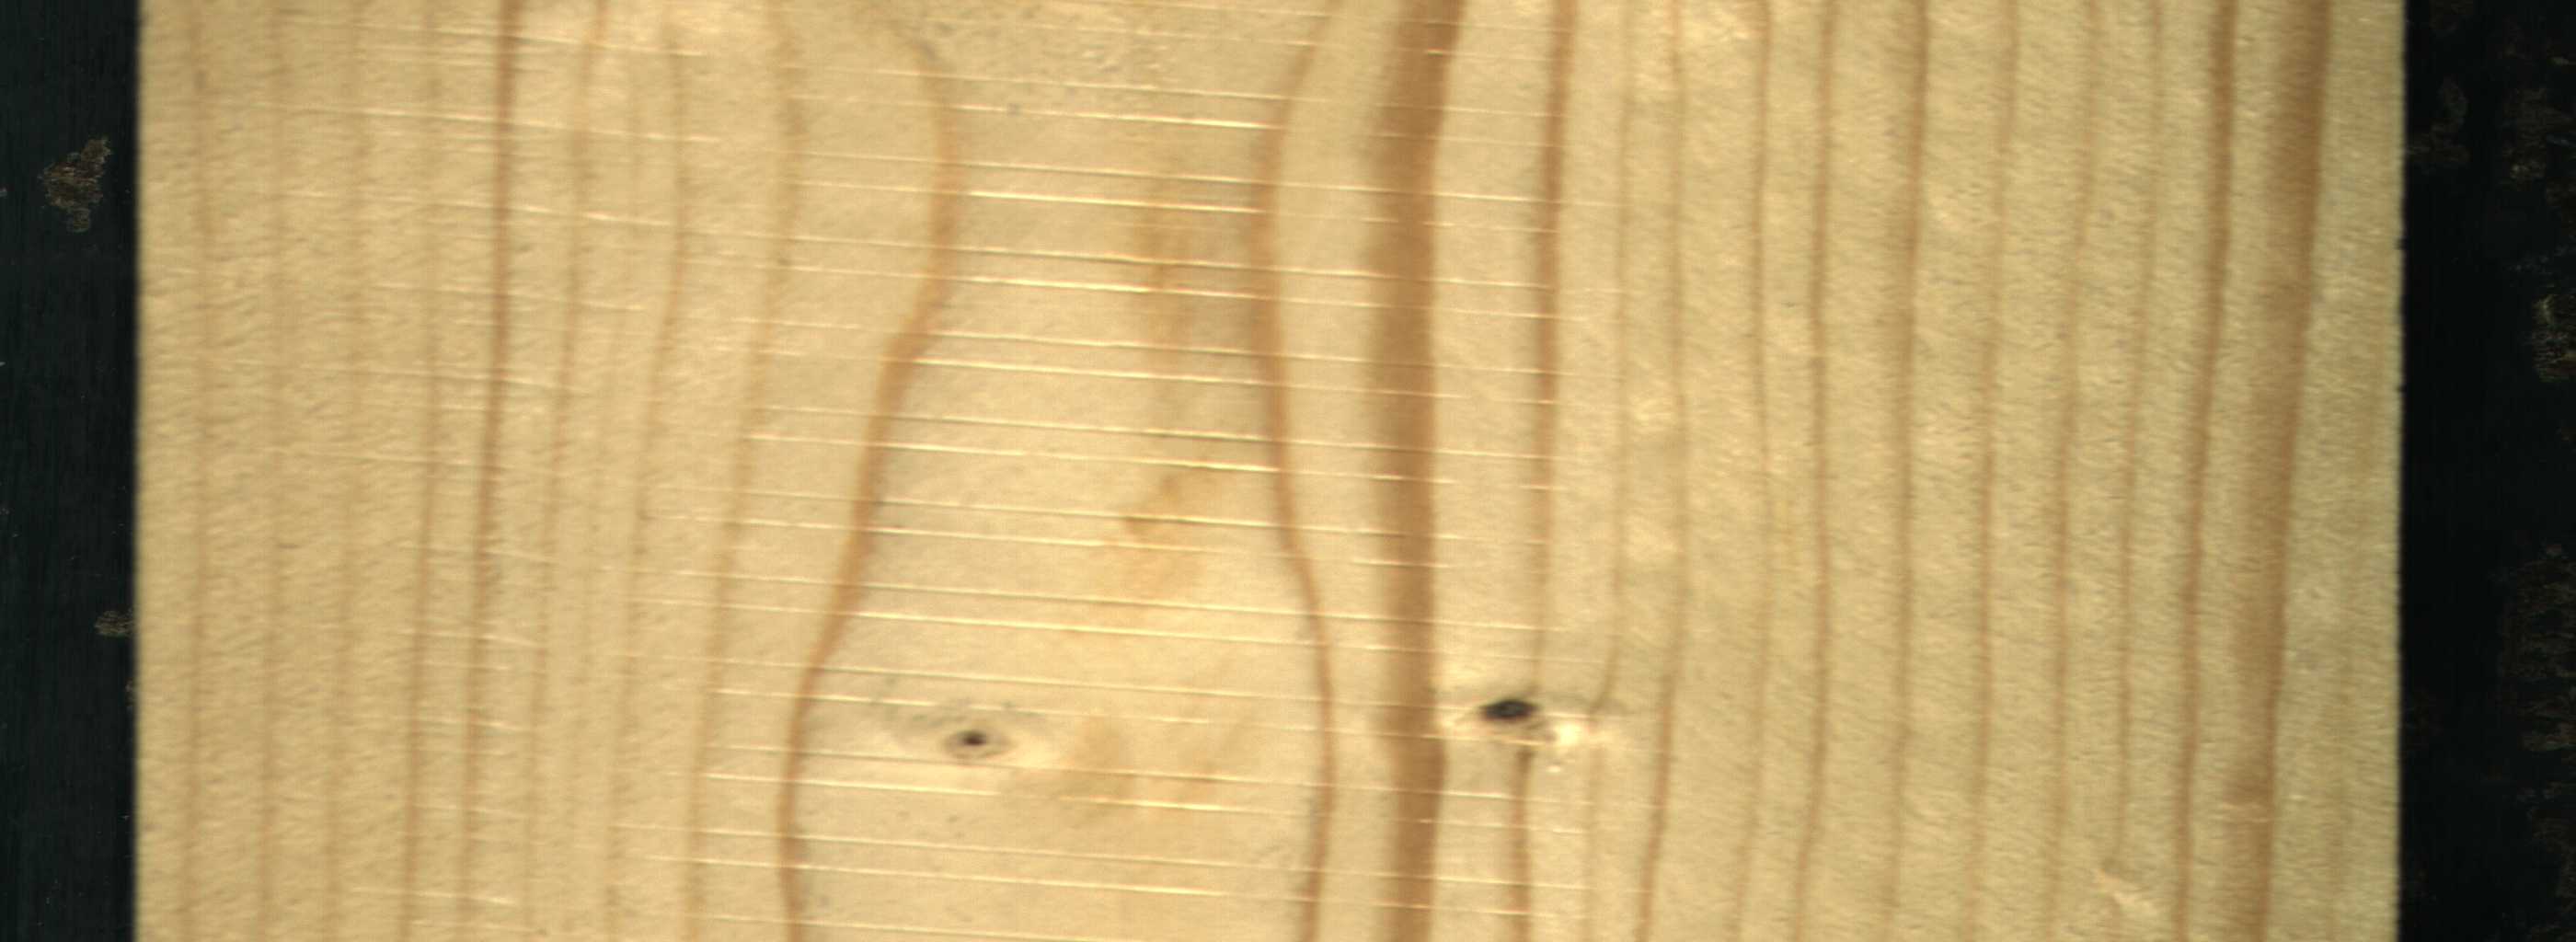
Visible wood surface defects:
Dead_Knot
Live_Knot